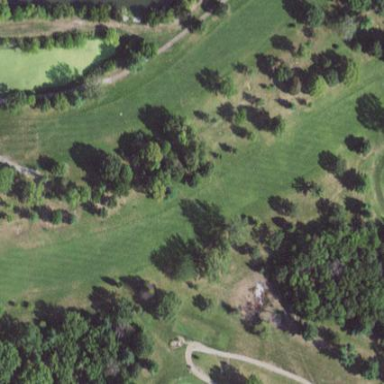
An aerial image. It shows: Golf fairway surrounded by grass.